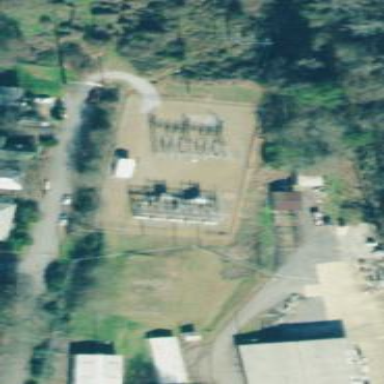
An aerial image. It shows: Distribution substation surrounded by fence.